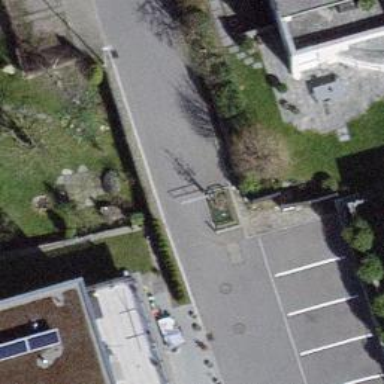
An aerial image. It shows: Bollard barrier.